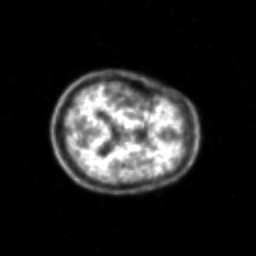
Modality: PET
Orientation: axial
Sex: male
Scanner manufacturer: siemens